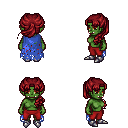
a pixel art fantasy rpg character, female body template, orc, green skin, blue tattered cape, red pants, brunette princess hairstyle, metal boots, four views (front, back, left, right), 2x2 character sprite sheet, small pixel art, hard edges, no anti-aliasing